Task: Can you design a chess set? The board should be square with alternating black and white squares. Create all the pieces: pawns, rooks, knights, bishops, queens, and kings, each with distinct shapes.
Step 971:
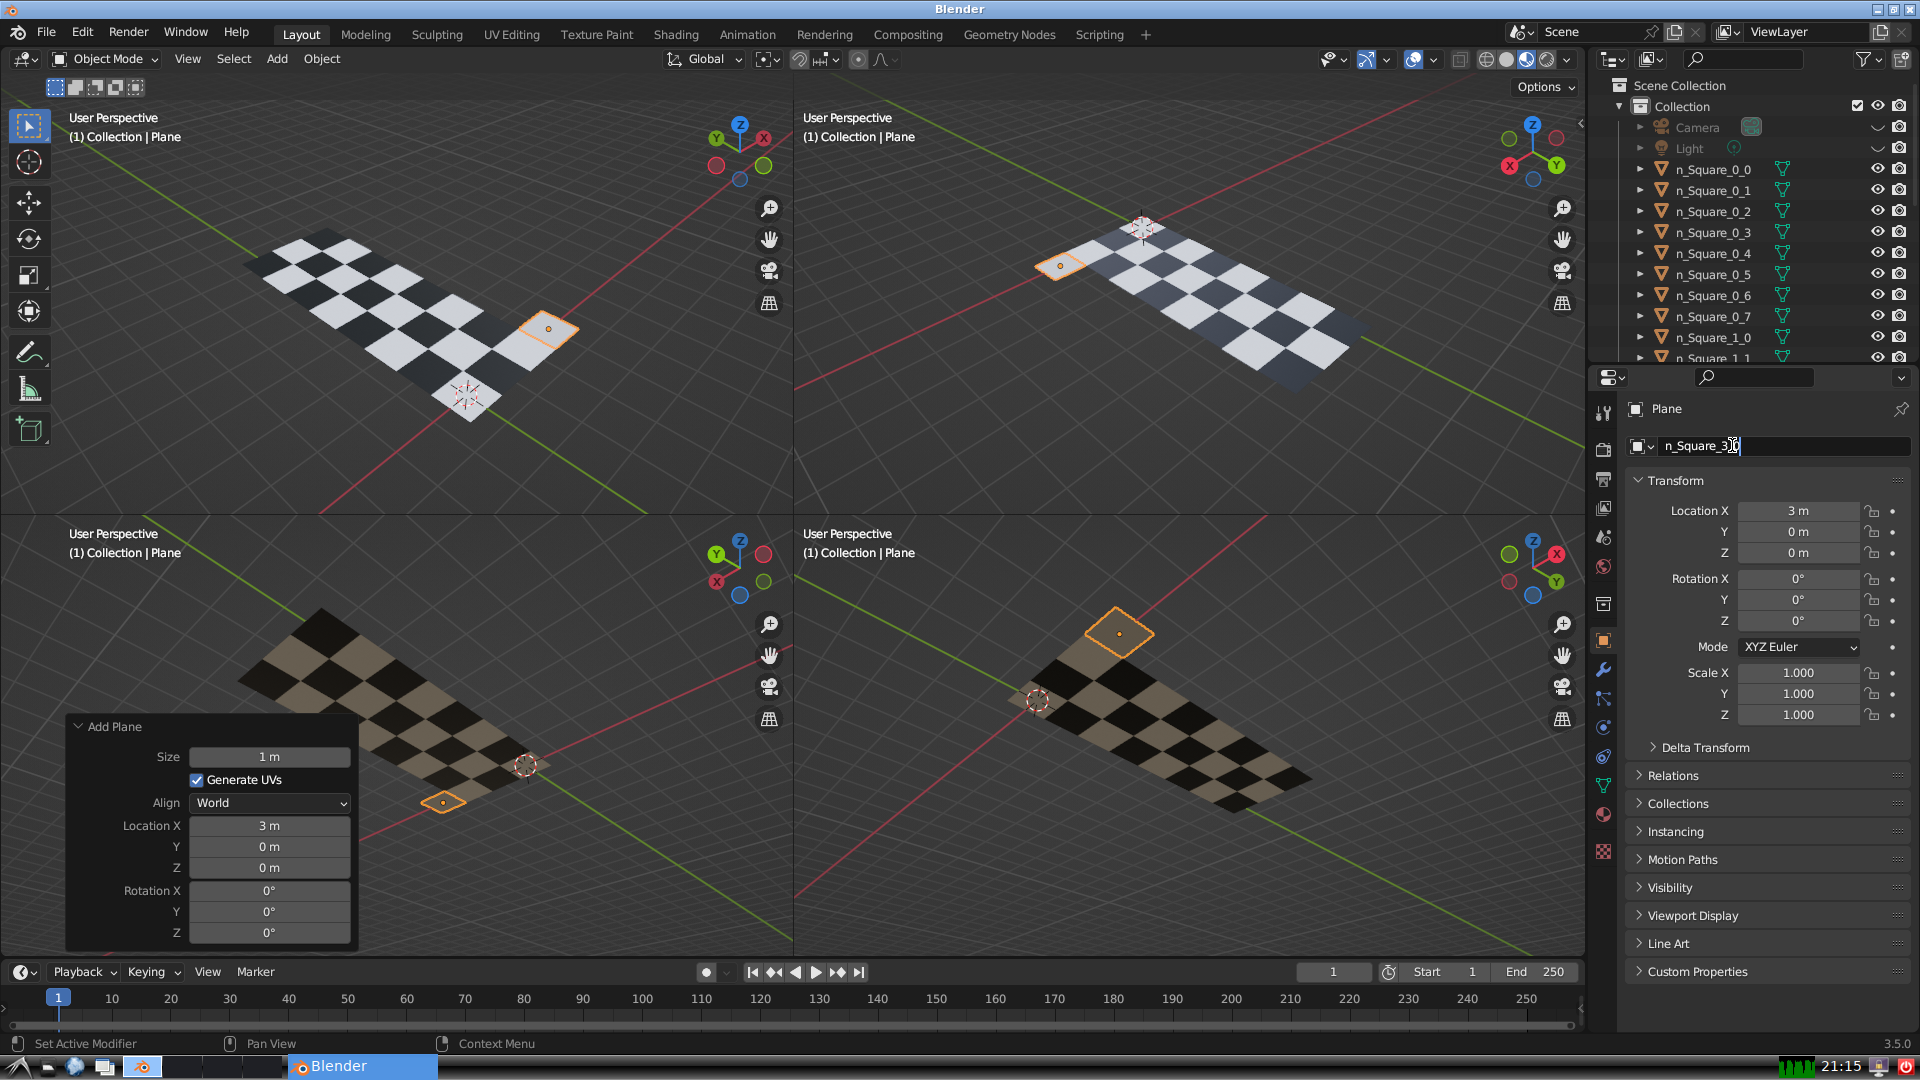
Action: {"key_press": ['Return']}